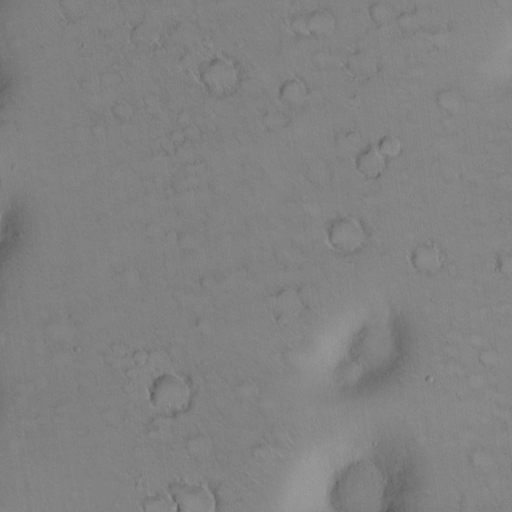
Objects detected: cone, cone, cone, cone, cone